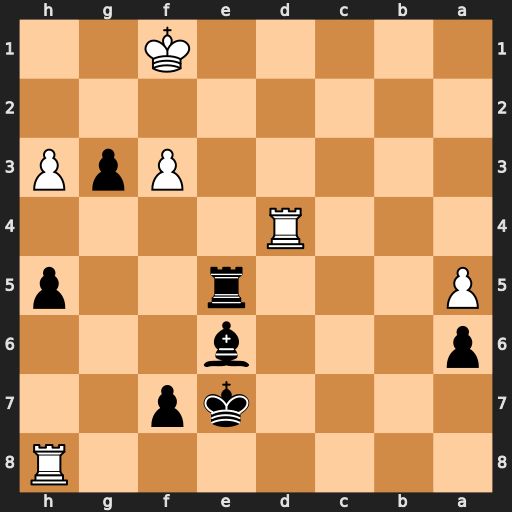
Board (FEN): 7R/4kp2/p3b3/P3r2p/3R4/5PpP/8/5K2
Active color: b
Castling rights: -
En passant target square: -
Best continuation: Bxh3+ Kg1 Re1#